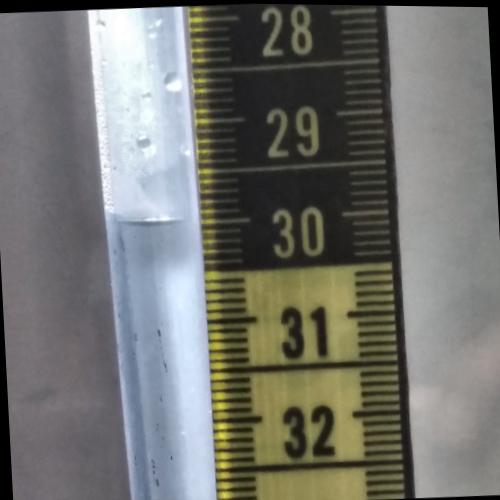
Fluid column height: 30.0 cm